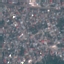
Land use / land cover class: Residential